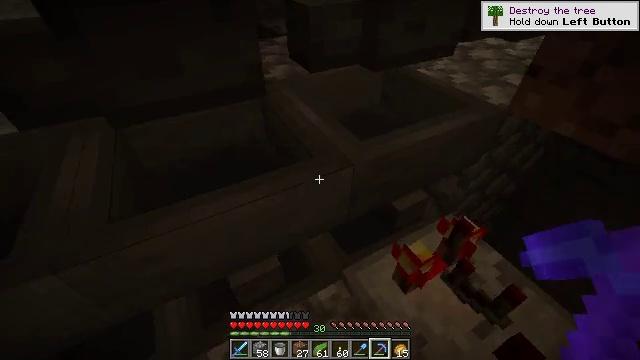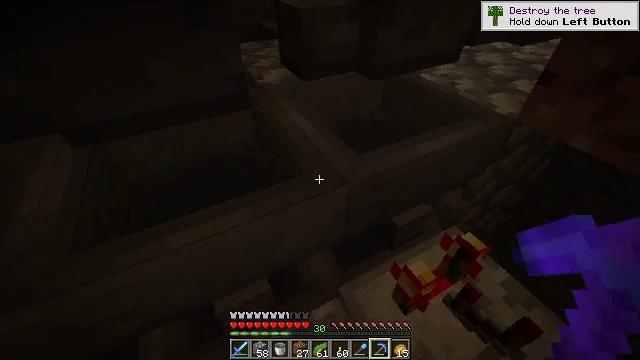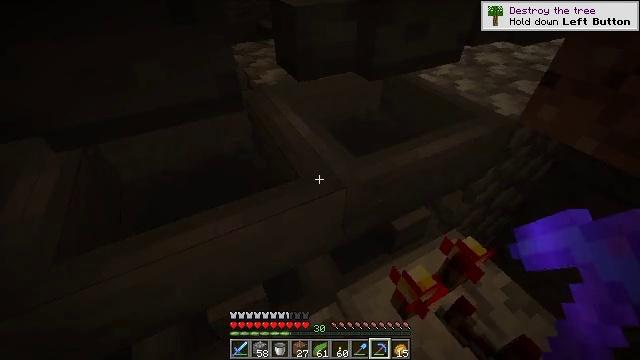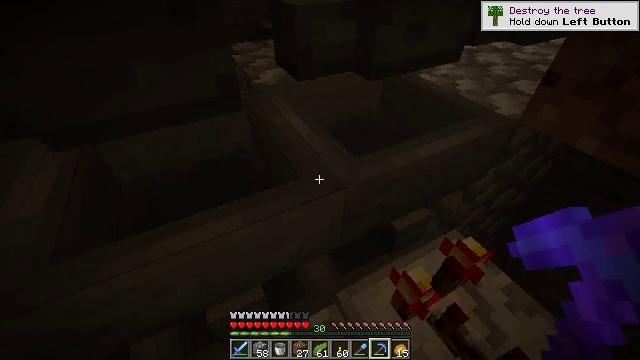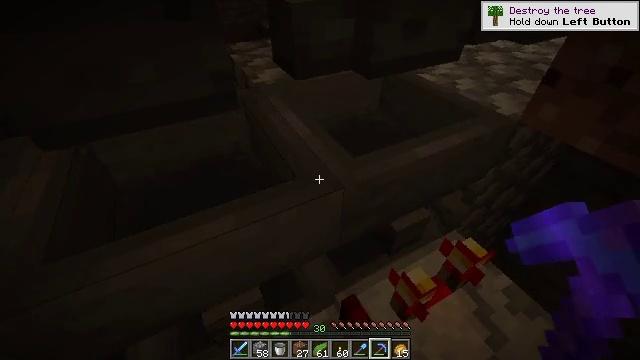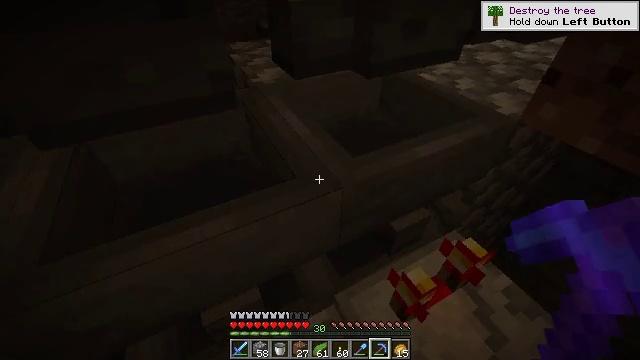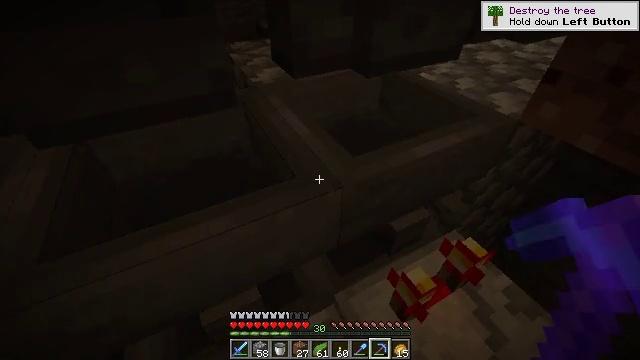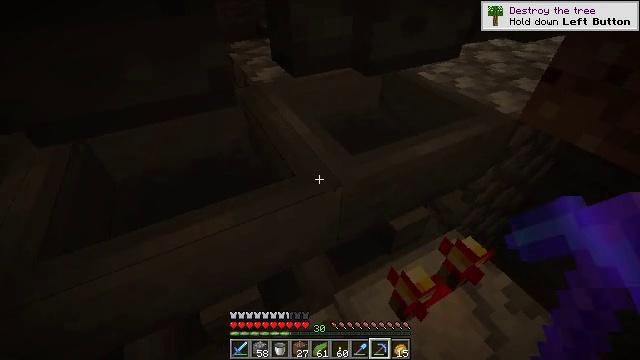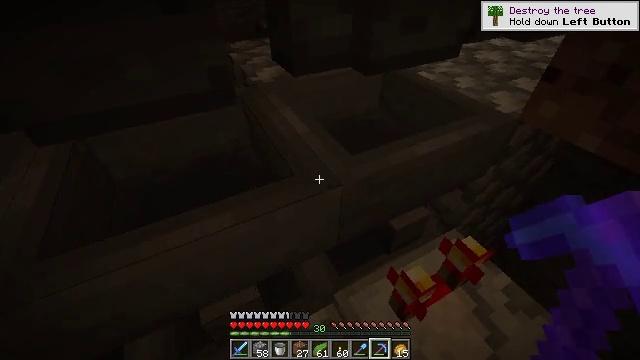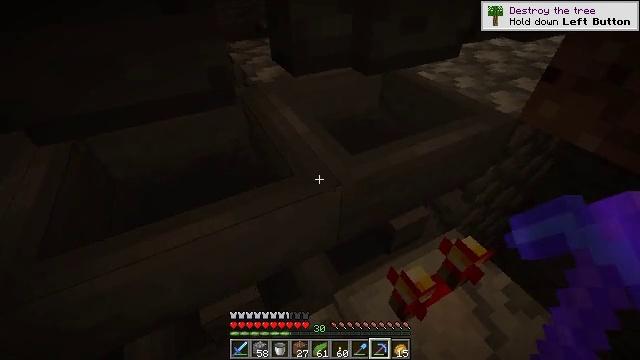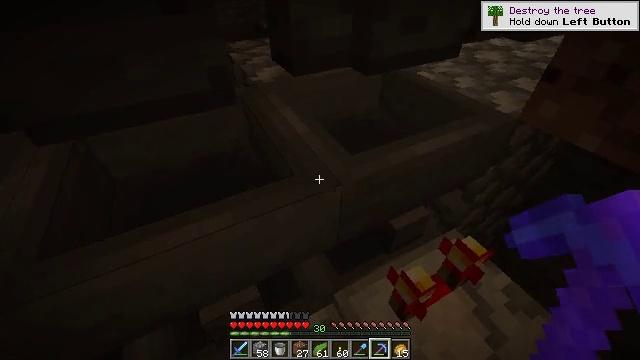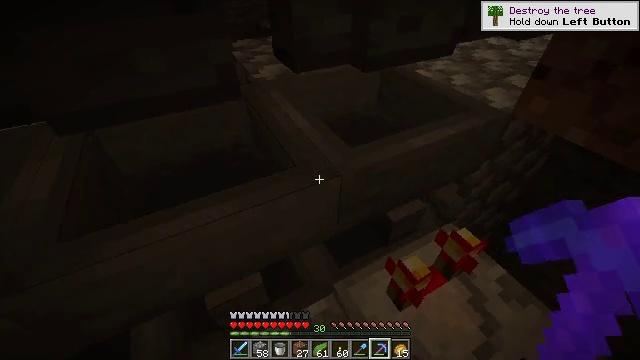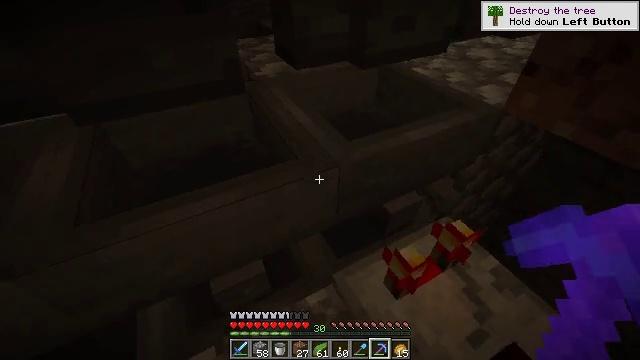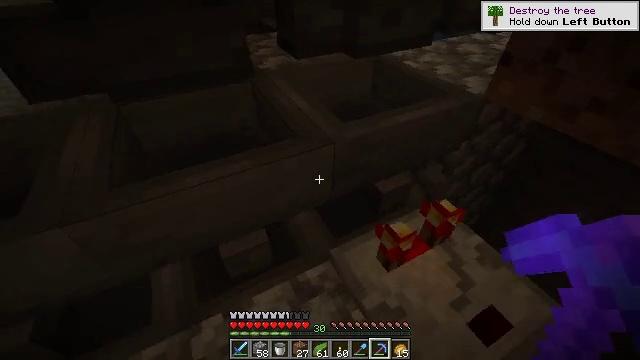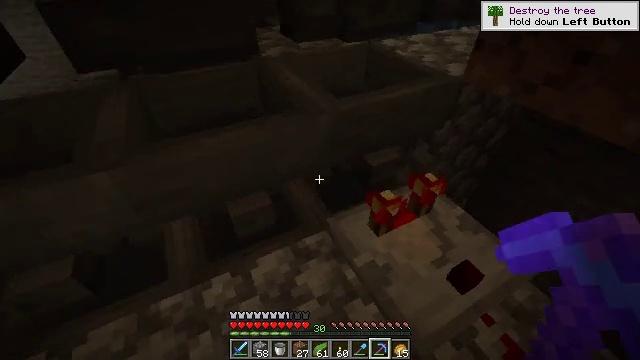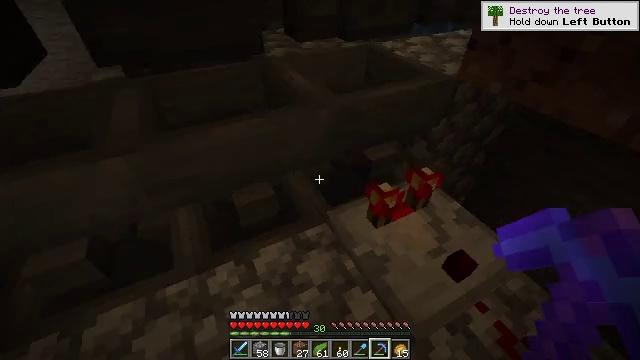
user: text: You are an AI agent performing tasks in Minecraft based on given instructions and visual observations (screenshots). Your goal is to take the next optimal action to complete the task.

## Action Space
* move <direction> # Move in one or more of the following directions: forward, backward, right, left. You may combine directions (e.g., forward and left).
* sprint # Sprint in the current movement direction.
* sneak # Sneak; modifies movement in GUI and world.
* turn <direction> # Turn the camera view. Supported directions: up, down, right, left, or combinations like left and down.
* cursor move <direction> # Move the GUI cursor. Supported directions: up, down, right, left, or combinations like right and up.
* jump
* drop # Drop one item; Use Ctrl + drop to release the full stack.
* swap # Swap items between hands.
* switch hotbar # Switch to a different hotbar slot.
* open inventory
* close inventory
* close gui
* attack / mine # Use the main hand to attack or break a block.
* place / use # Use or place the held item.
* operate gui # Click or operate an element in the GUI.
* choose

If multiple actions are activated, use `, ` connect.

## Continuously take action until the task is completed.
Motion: motion action
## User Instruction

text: Remove the redstone wall torch by mining.
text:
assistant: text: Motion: no_op
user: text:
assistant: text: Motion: no_op
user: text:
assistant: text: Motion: no_op
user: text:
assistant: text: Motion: no_op
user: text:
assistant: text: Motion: no_op
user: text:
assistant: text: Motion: no_op
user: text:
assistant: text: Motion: no_op
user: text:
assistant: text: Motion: no_op
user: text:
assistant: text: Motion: no_op
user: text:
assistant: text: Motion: no_op
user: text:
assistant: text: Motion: move back
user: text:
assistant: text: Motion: move back
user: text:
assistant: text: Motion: move back
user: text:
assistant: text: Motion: move back
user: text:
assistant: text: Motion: move back
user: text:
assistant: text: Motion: move back, turn left and up
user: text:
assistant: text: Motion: turn left and up
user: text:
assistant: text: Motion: turn left and up
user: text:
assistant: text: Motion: no_op
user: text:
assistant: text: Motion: no_op
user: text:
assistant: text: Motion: no_op
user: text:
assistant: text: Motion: turn right and up
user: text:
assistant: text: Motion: turn right and up
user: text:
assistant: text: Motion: turn right
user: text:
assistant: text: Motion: turn right
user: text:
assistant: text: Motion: no_op
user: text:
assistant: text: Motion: no_op
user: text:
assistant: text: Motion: no_op
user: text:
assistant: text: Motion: turn left and up
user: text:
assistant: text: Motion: turn left and up